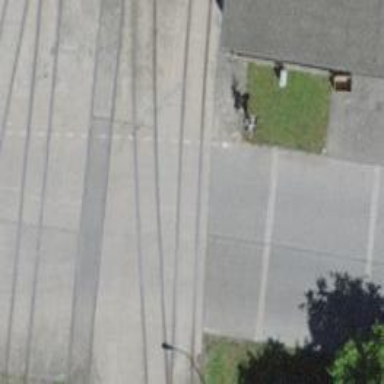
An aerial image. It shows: Railway level crossing.